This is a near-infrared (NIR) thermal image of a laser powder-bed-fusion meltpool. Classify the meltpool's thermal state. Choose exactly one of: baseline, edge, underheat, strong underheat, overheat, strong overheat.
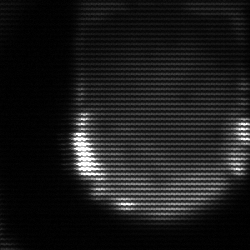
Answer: edge